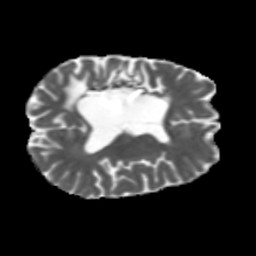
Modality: MD
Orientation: axial
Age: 31
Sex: female
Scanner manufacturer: siemens
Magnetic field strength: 3 T
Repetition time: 5.47 s
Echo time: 0.0854 s